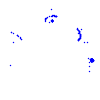
Particle: pion